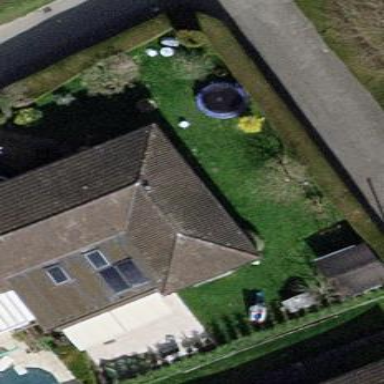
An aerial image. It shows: Garden enclosed by fence.